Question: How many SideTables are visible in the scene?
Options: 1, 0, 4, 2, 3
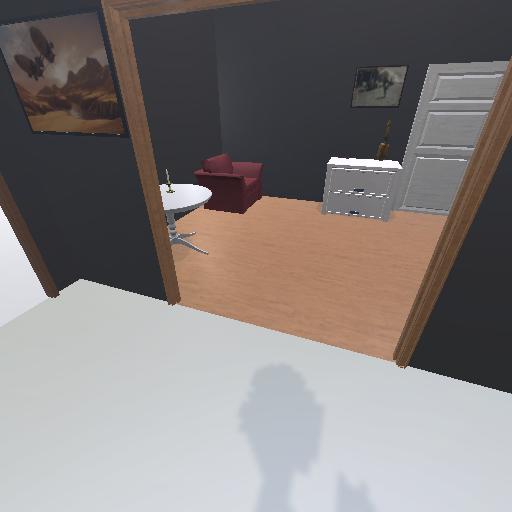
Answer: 1